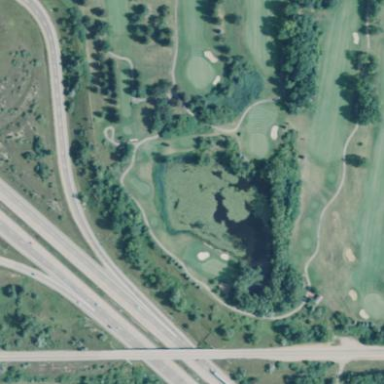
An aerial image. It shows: Water hazard in golf course. The hazard is natural water feature.